Question: Mates Please Help me to solve this problem.
I ve created one from where multiple Image can Insert to a single row of database now my code is working well but it is not possible to store all image in a single data base row it is storing in multiple rows. Here what i ve done till yet.
'''
<?php
mysql_connect("localhost","root","");
mysql_select_db("test");
$uploads_dir = 'photo/';
foreach ($_FILES["image"]["error"] as $key => $error) {
if ($error == UPLOAD_ERR_OK) {
$tmp_name = $_FILES["image"]["tmp_name"][$key];
$name = $_FILES["image"]["name"][$key];
move_uploaded_file($tmp_name, "$uploads_dir/$name");
$sql=mysql_query("INSERT INTO multiimg SET image='$name'");
}
}
?>
<!DOCTYPE html PUBLIC "-//W3C//DTD XHTML 1.0 Transitional//EN" "http://www.w3.org/TR/xhtml1/DTD/xhtml1-transitional.dtd">
<html xmlns="http://www.w3.org/1999/xhtml">
<head>
<meta http-equiv="Content-Type" content="text/html; charset=utf-8" />
<title>Untitled Document</title>
<script>
function addmore(num)
{
if(num==1)
{
document.getElementById('field2').style.display='block';
document.getElementById('ni1').style.display='block';
return false;
}
else if(num==2)
{
document.getElementById('field3').style.display='block';
return false;
}
}
</script>
</head>
<body>
<form enctype="multipart/form-data" name="" action="" method="post">
<div id="field1">Enter One Image :<input type="file" name="image[]" id="img1"/><a href="#" onclick="addmore(1)" id="ni1">addmore...</a></div>
<div id="field2" style="display:none;">Enter Two Image :<input type="file" name="image[]" id="img2"/><a href="#" onclick="addmore(2);">add more...</a></div>
<div id="field3" style="display:none;">Enter Three Image :<input type="file" name="image[]" id="img3"/><a href="#" onclick="addmore(3)" id="ni3">addmore...</a></div>
<div id="field4" style="display:none">Enter Forth Image :<input type="file" name="image[]" id="img4"/><a href="#" onclick="addmore(4)" id="ni4">addmore...</a></div>
<input type="submit" name="submit"/>
</form>
</body>
</html>
'''

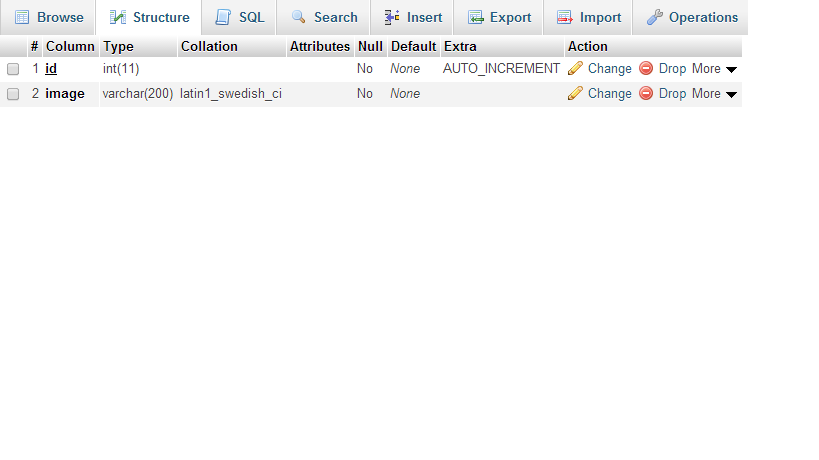
Answer: Try below code
'''
$images_name ="";
foreach ($_FILES["image"]["error"] as $key => $error) {
if ($error == UPLOAD_ERR_OK) {
$tmp_name = $_FILES["image"]["tmp_name"][$key];
$name = $_FILES["image"]["name"][$key];
move_uploaded_file($tmp_name, "$uploads_dir/$name");
$images_name =$images_name.",".$name;
}
}
$sql=mysql_query("INSERT INTO multiimg(image) values('".$images_name."')");
'''